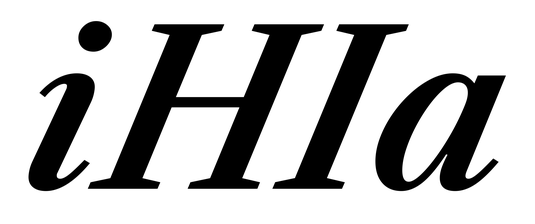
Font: LibreCaslonText-Italic_SemiBold_Italic